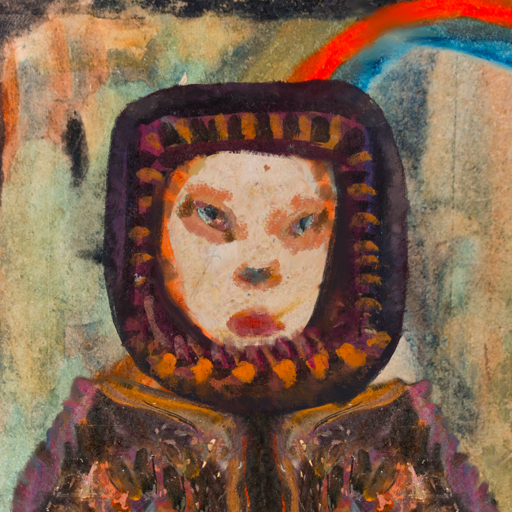
Background: Childish, Head And Neck Front: Rupkatha, Face Front: Boggyland, Bust: Gypsy_Queen, Hair Front: Doll, Head Accessory: Blank, Second Necklace: Blank, Necklace: Blank, Baby: Blank